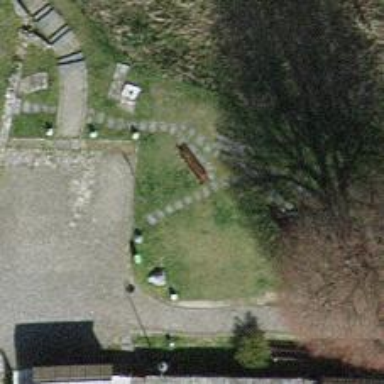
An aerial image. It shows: Bench.